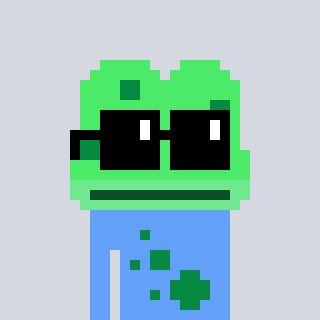
a pixel art character with square black sunglasses, a frog-shaped head and a blue-colored body on a cool background